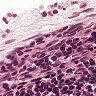
Metastatic tissue present: no